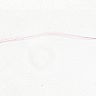
Metastatic tissue present: no